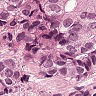
Metastatic tissue present: yes